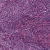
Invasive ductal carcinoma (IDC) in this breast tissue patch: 1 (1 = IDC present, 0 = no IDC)